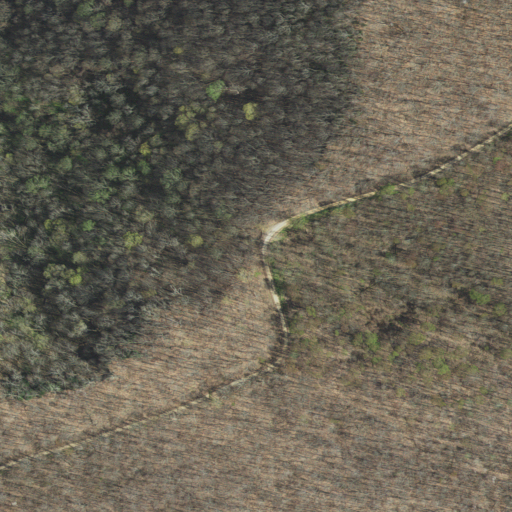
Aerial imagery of gap in Virginia named Elisha Lick Gap containing deciduous forest and open development